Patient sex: F
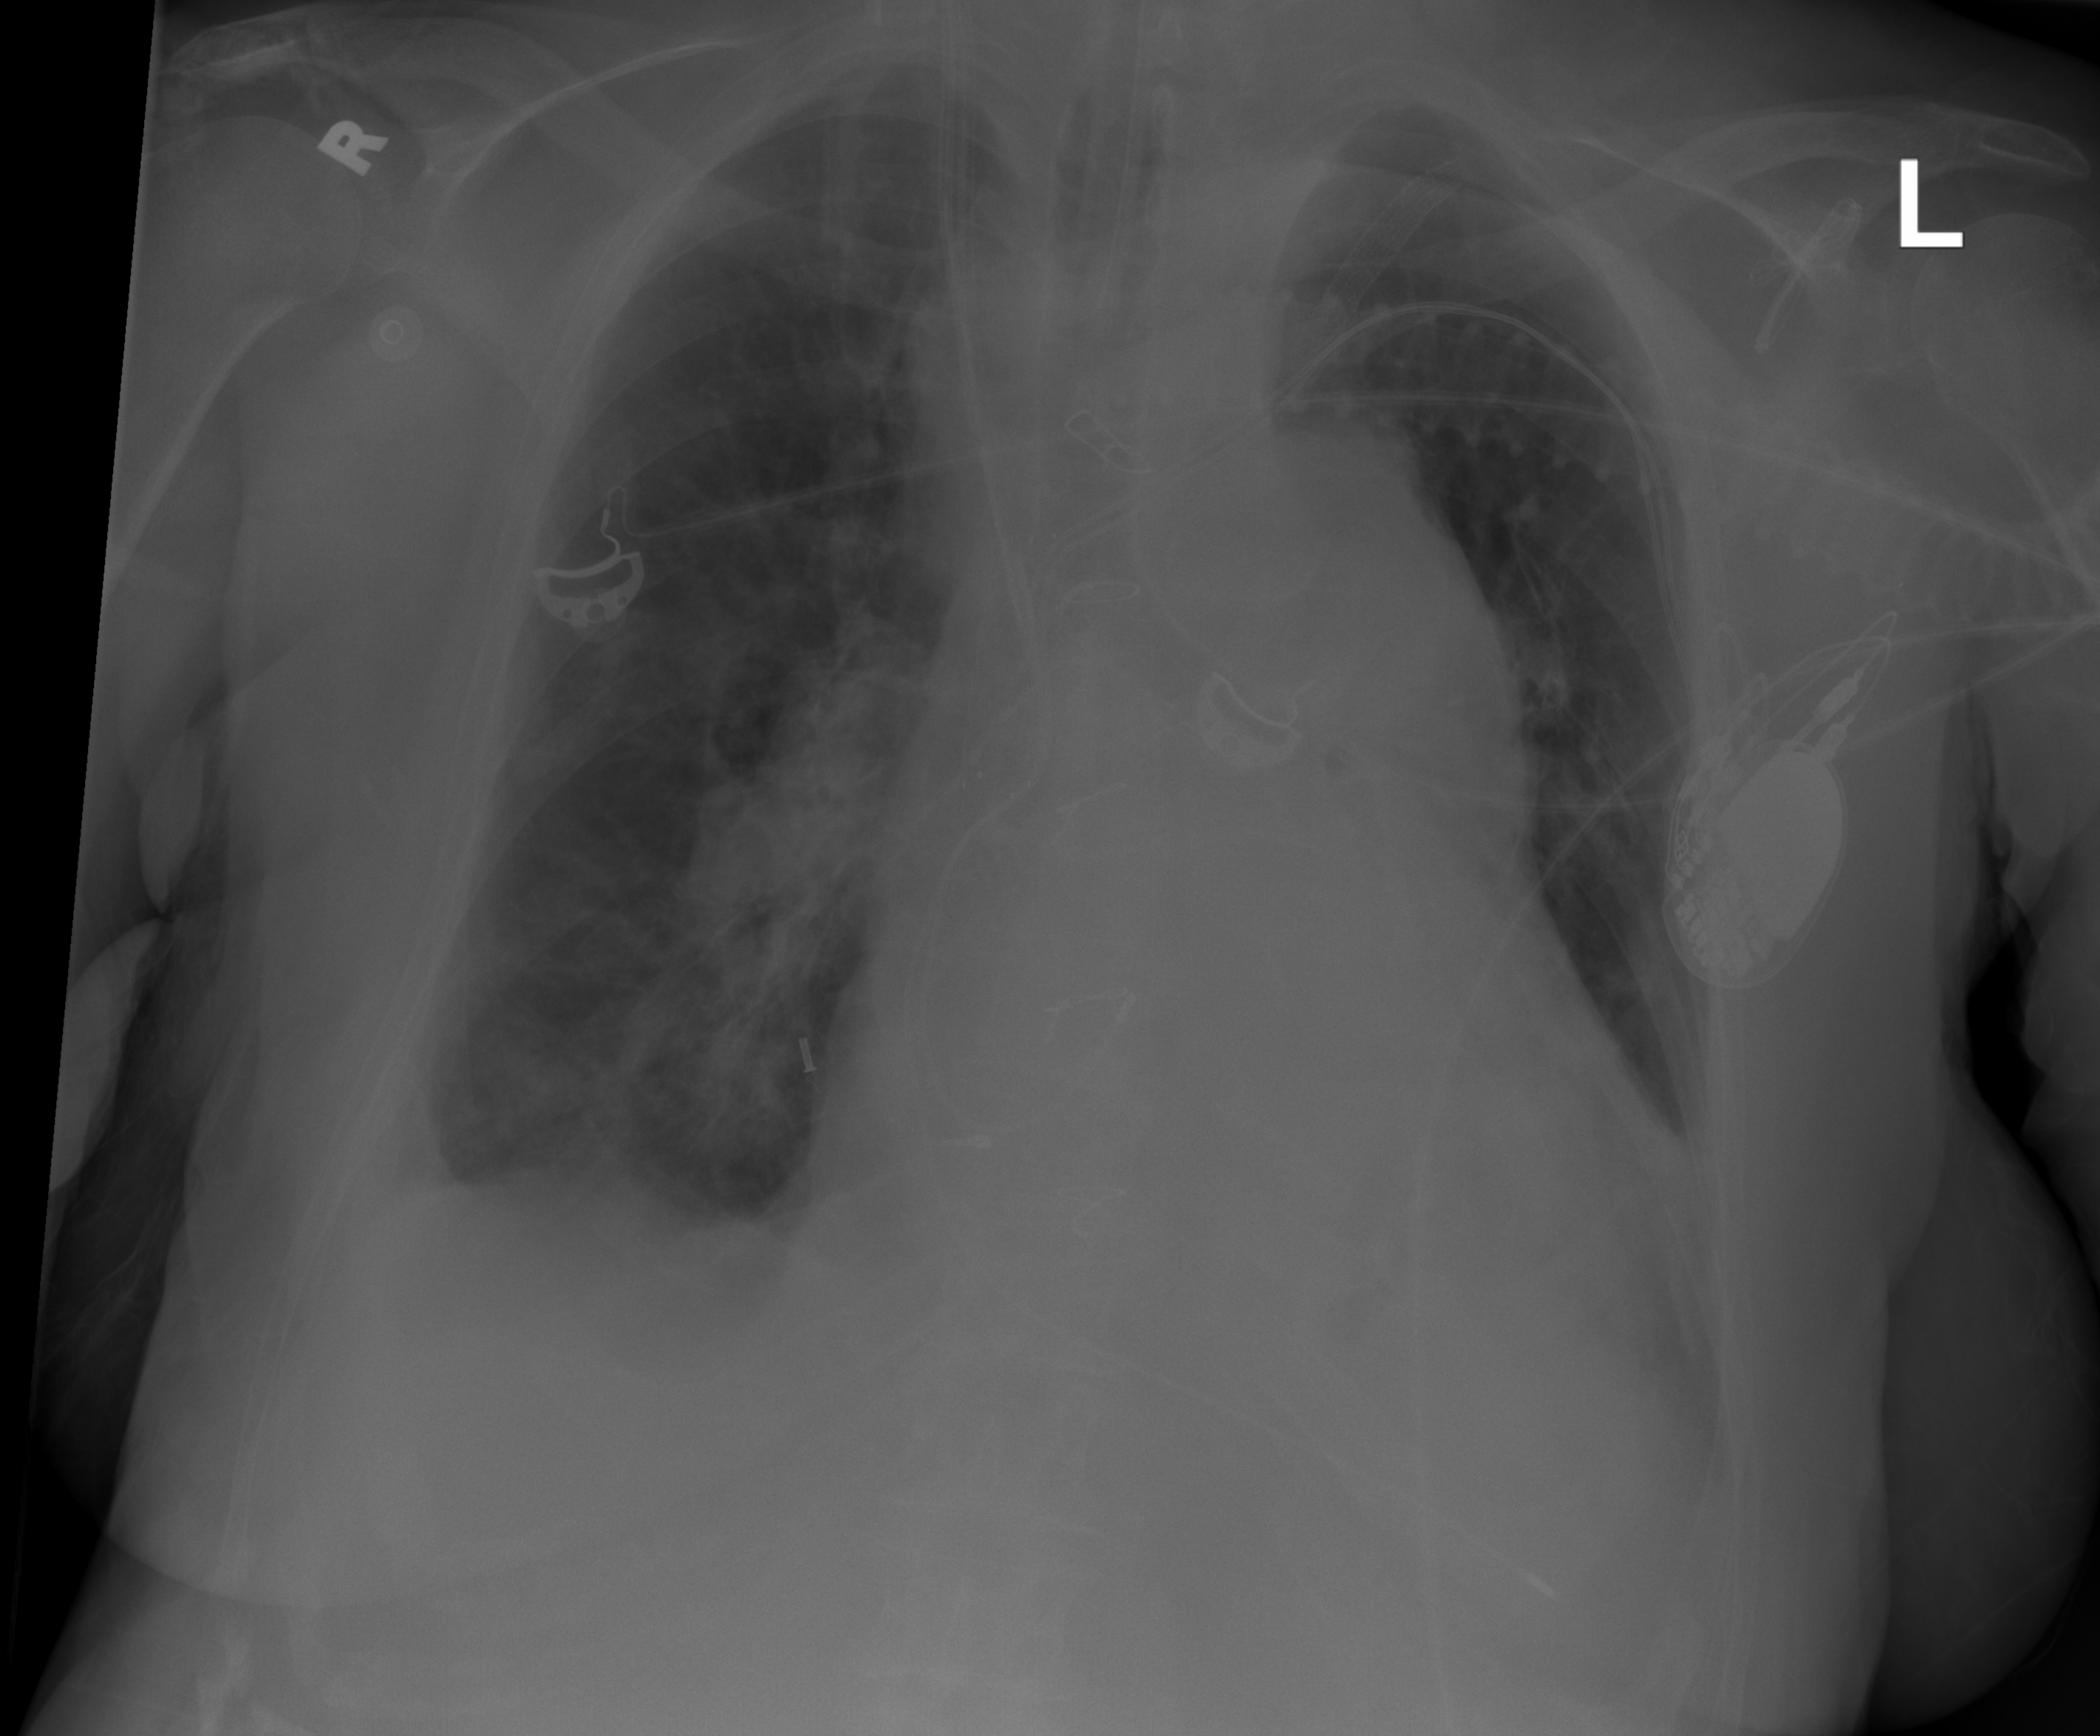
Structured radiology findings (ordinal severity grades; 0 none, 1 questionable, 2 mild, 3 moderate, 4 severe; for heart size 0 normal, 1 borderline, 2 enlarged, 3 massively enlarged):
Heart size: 2
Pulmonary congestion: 0
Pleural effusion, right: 2
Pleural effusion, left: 1
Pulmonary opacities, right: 0
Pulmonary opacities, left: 0
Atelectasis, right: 2
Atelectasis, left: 1